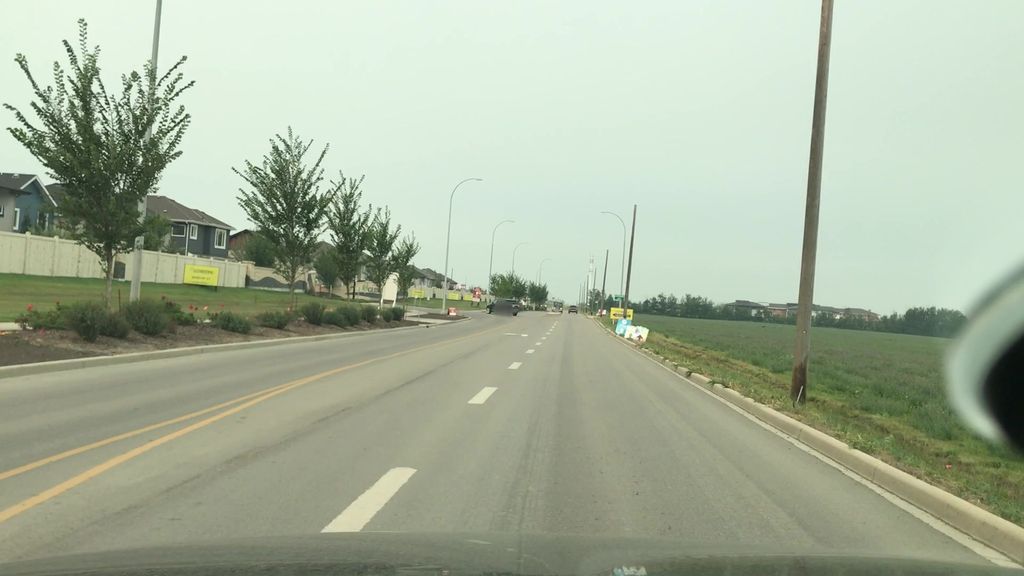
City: edmonton